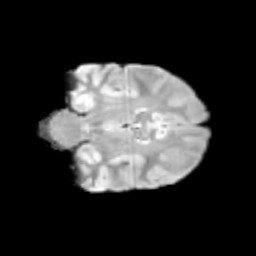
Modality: T2w
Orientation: coronal
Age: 9
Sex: male
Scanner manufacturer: siemens
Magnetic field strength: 3 T
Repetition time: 3.8 s
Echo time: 0.07 s